Question: I need to show a modal dialog with exact content and I can't set height of the content manually. It makes scrollable area of fixed height (400) and I cannot expand content to this area. By reading HTML code of generated page and found this div
'''
<div id="omoz2q6" class="modal-body" style="box-sizing: border-box; position: absolute; width: 900px; left: 0px; height: 541px; top: 49px;"><div id="omoz2q3" style="height:540.0px;">
'''
which is shown in browser with height 400px.
Here is the code of the dialog:
'''
CHelpDialog::CHelpDialog( Wt::WString title, Wt::WString text )
{
setWindowTitle( title );
Wt::WText* helpText = new Wt::WText( text, Wt::XHTMLUnsafeText );
contents()->addWidget( helpText );
Wt::WPushButton* okButton = new Wt::WPushButton( L"OK" );
okButton->clicked().connect( std::bind( [=] () {
accept();
} ) );
footer()->addWidget( okButton );
setMaximumSize( 900, 650 );
setMinimumSize( 900, 650 );
helpText->setHeight( 540 );
std::cerr << "helpText height : " << helpText->height().value() << std::endl;
std::cerr << "helpText maxHeight : " << helpText->maximumHeight().value() << std::endl;
std::cerr << "contents maxHeight : " << contents()->maximumHeight().value() << std::endl;
std::cerr << "dialog maxHeight : " << maximumHeight().value() << std::endl;
}
'''
And here there is a screenshot with trouble region highlited by red.

Does smb know why it shows this way?
I tried to use contents()->setHeight( ... ), Wt::WScrollArea but it didn't help.
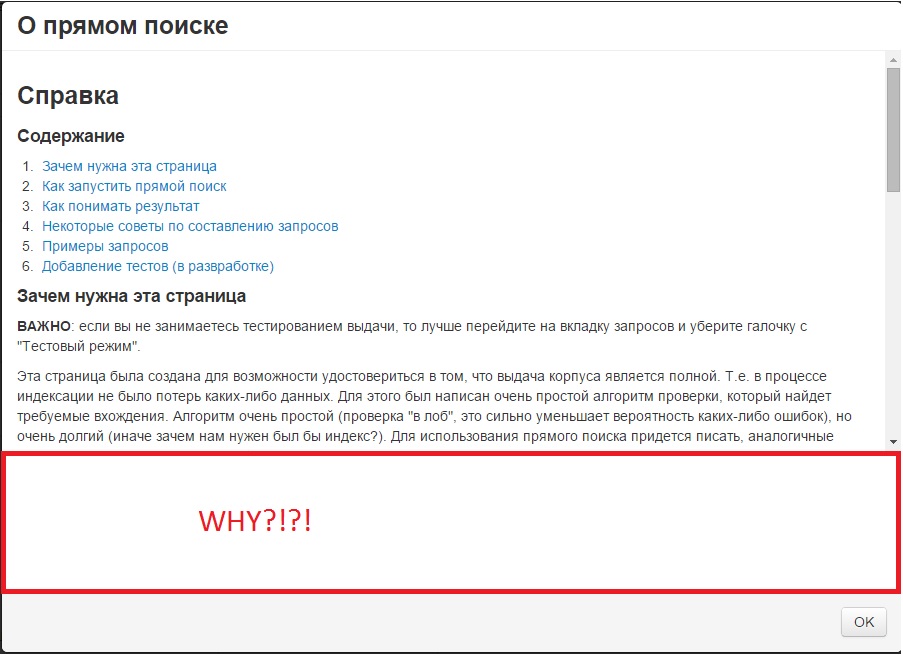
Answer: It seems that you are using 'WBootstrapTheme' for your application, and that theme sets 'max-height: 400px;' for the dialog body.
You can override that property using custom stylesheet:
'''
.my-dialog .modal-body
{
max-height: none;
}
'''
Include it into your app and set your custom css class to the dialog:
'''
wApp->useStyleSheet("stylesheet.css");
dialog = new MyDialog();
dialog->addStyleClass("my-dialog");
'''